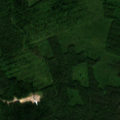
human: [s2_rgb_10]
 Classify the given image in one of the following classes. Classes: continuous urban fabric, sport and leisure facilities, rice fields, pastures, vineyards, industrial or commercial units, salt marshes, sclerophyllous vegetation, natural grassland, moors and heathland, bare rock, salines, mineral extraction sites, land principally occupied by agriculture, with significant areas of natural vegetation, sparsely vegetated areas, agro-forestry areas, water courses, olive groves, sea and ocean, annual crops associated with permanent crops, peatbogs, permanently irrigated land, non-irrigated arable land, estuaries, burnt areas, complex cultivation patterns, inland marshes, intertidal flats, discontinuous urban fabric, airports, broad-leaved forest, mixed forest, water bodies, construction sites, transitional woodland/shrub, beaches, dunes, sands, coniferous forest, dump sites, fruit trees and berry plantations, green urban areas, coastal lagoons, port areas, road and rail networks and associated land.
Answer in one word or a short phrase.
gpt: coniferous forest, mixed forest, transitional woodland/shrub